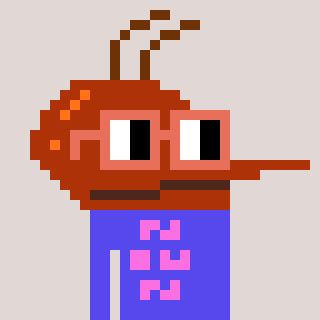
a pixel art character with square orange glasses, a mosquito-shaped head and a computerblue-colored body on a warm background